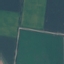
Label: AnnualCrop